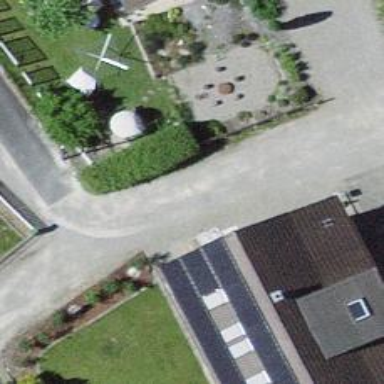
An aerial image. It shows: Alleyway designated as service road.